Question: How could we get to show the attached filename to stack up above the "Choose File" input button clicking on which will open the file browse window. The browser (firefox and chrome) defaults to showing the filename next to the input button (see pic below).
'''
<div class="blaa">
<a class="delete-icon" href="#"><span /></a><input name="file[0]" type="file" />
</div>
'''
The a- class is for the delete button and trying several alignment parameters in the input tag doesn't really help as it keeps moving the input button as well.

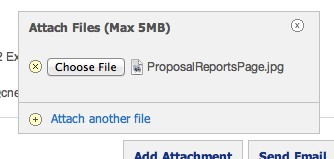
Answer: why not simulating a click on a hidden file input. mask by whatever you want for example
'''
<div id="filenames" style="width:200px;height:200px;border:1px solid black;overflow:scroll;"></div>
<button onclick="document.getElementById('file').click ();">LoadFile</button>
<input type="file" id="file" style="display:none" onchange="var filediv=document.getElementById('filenames').appendChild (document.createElement ('p'));filediv.innerHTML=this.value;" />
'''